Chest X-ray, PA view. Patient: 39 years old, sex M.
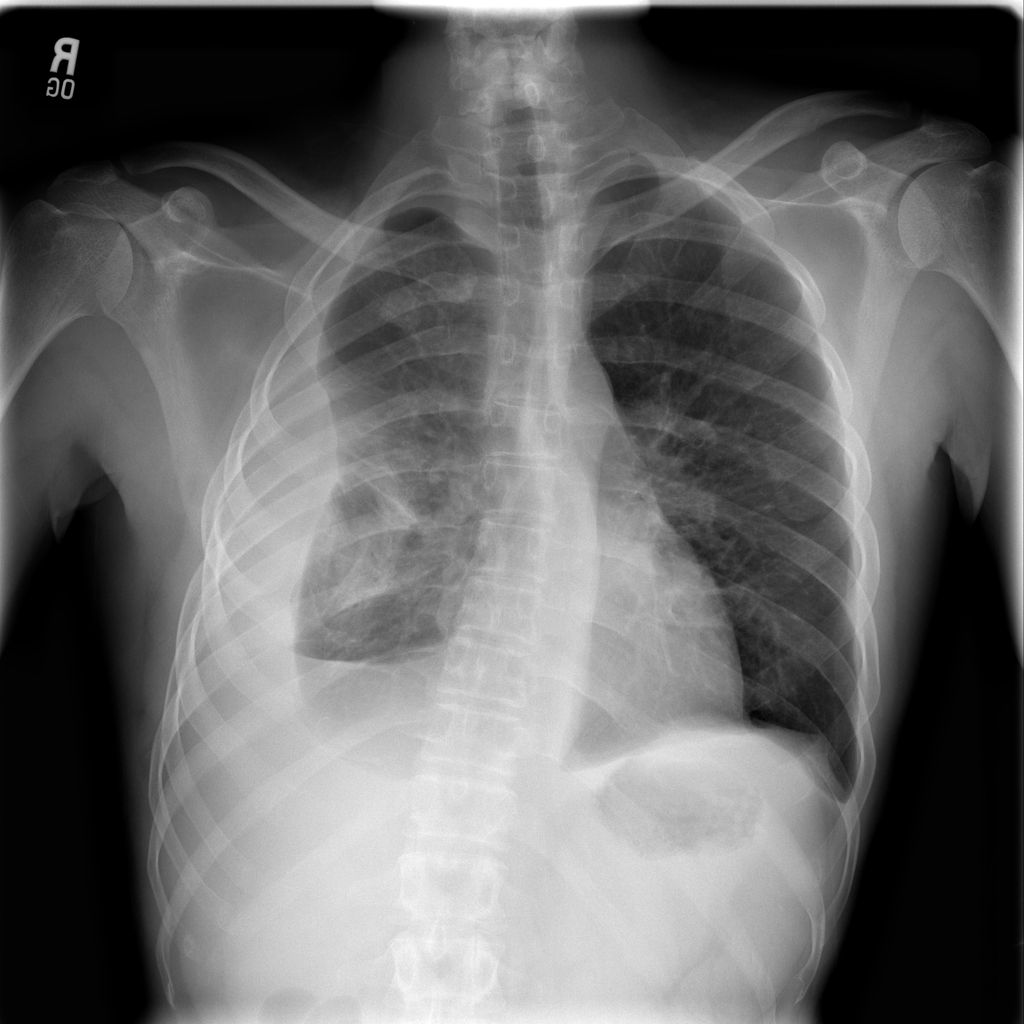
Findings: Effusion